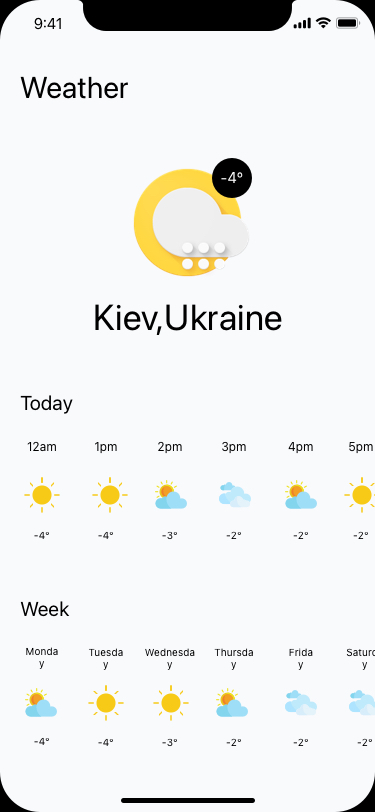
Text in this UI design:
Weather
Kiev,Ukraine
-4°
Today
-3°
2pm
-2°
3pm
-2°
4pm
-4°
12am
-4°
1pm
-2°
5pm
Week
Monday
-4°
-2°
Thursday
-2°
Friday
-2°
Saturday
-4°
Tuesday
-3°
Wednesday